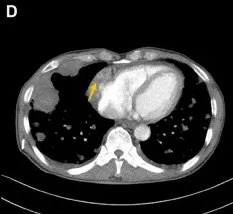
Chest computed tomography demonstrated cardiac mass of Case1. (D) Contrast-enhanced CT showed a hypodense oval filling contrast defect (arrow) at the right atrium (RA).
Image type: radiology (ct)